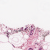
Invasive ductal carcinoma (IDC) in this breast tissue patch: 0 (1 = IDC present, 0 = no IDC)